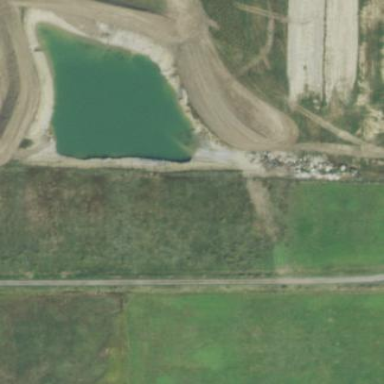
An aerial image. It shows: Pond surrounded by natural water.